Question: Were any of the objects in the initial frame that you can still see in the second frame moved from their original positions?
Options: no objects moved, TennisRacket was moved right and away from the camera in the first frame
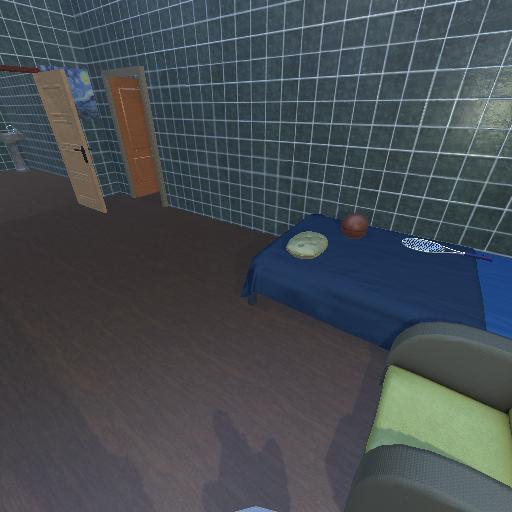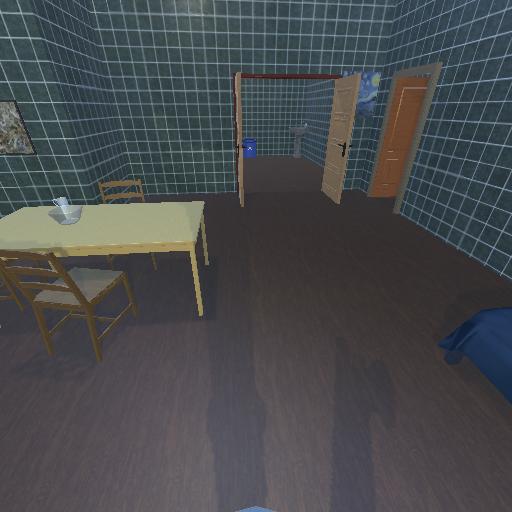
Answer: no objects moved